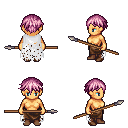
a pixel art fantasy rpg character, female body template, human, tanned skin, white tattered cape, robe skirt, pink short bangs hairstyle, brown shoes, spear, four views (front, back, left, right), 2x2 character sprite sheet, small pixel art, hard edges, no anti-aliasing